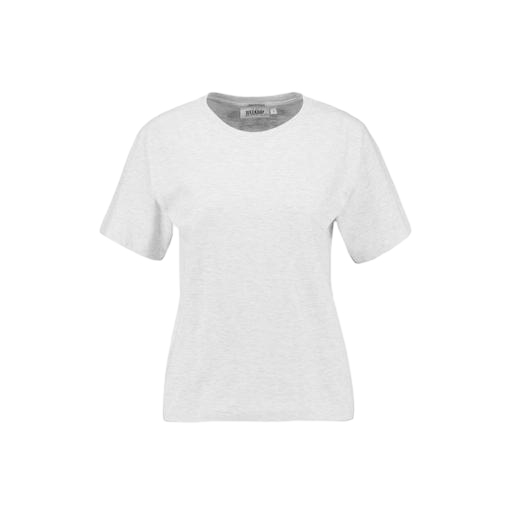
white petite t-shirt only macy, white relaxed fit t-shirt, off-white classic t-shirt, white background